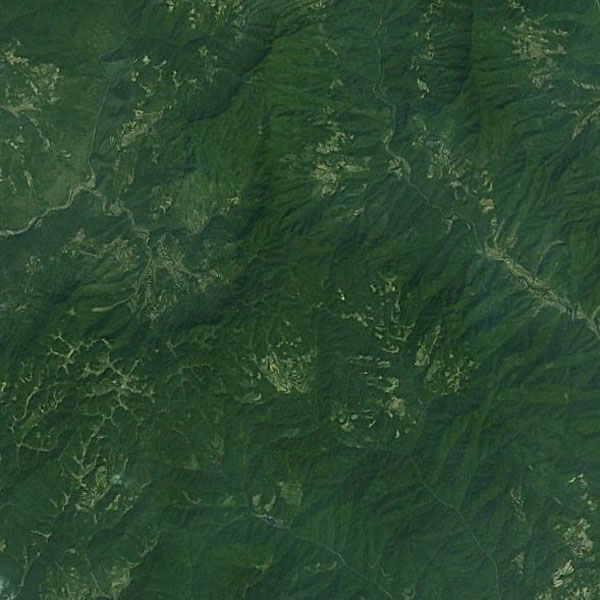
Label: Mountain